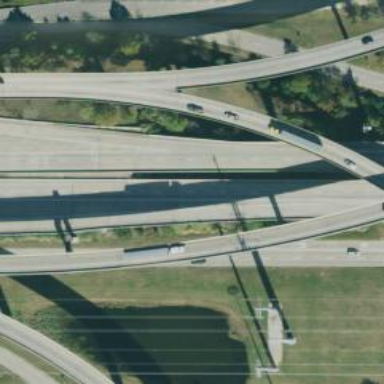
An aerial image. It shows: Motorway link bridge.